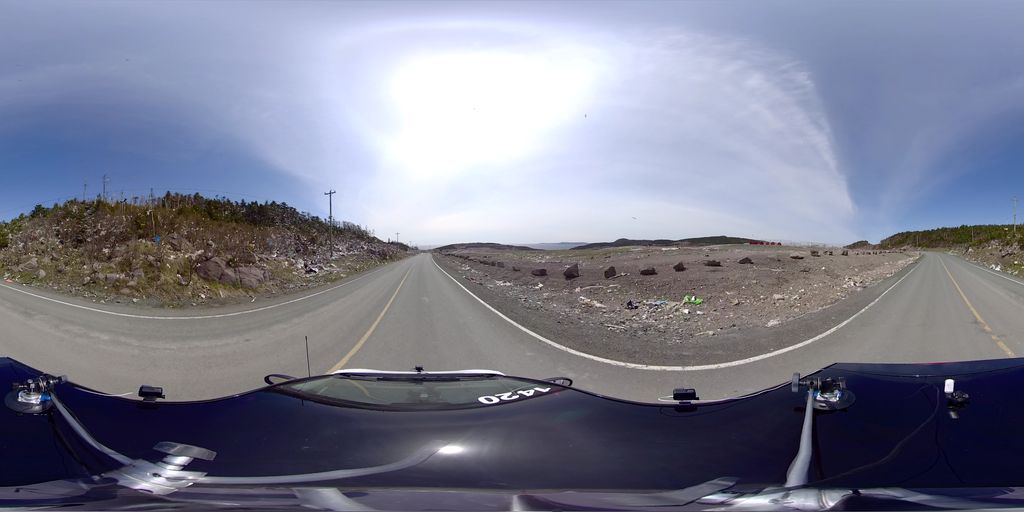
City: st_johns